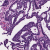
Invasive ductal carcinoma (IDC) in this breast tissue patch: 1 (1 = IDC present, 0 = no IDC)